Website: lowes
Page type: billing-address
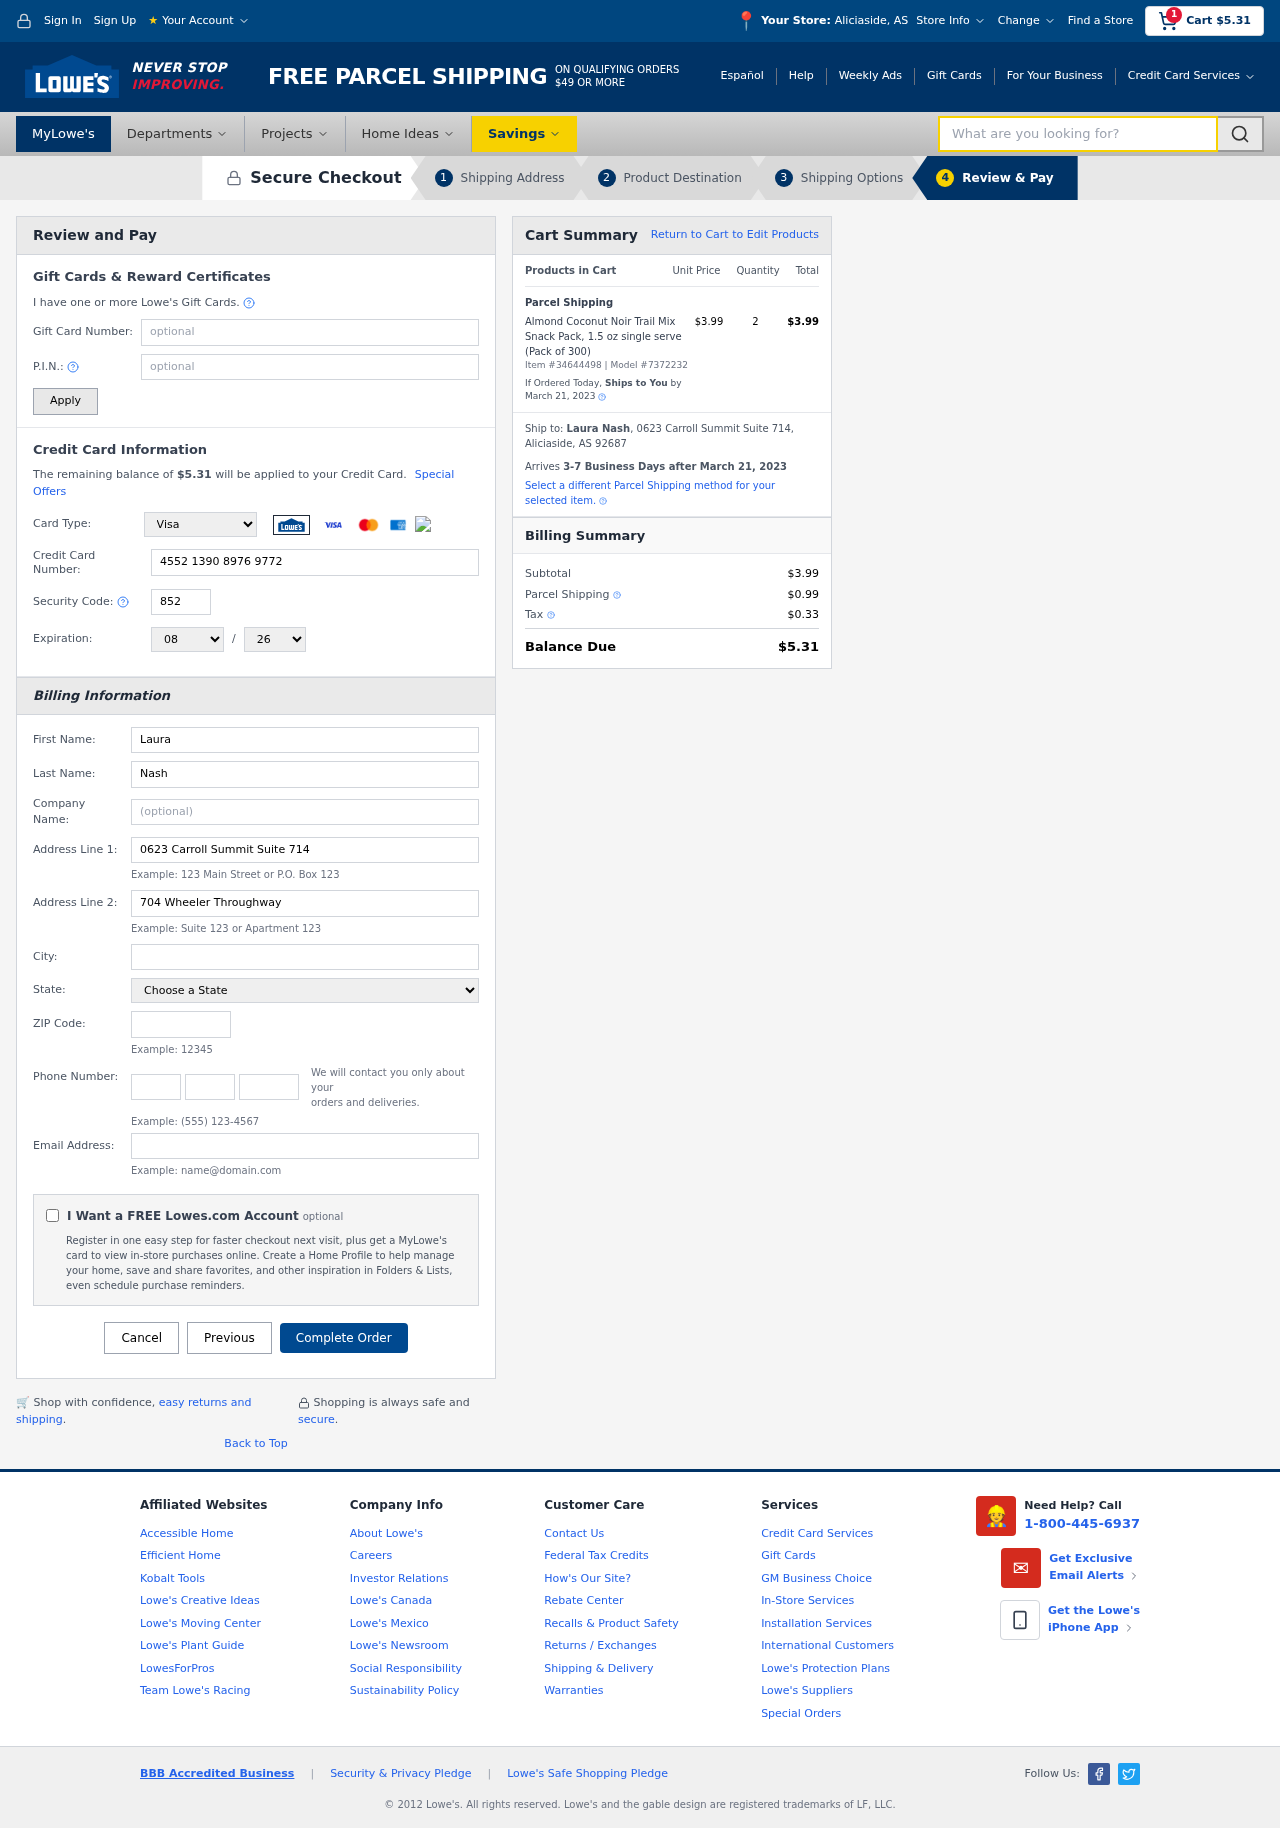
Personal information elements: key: PII_CARD_CVV
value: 852
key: PII_CARD_EXPIRY_MONTH
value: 08
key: PII_CARD_EXPIRY_YEAR
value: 26
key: PII_CARD_NUMBER
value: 4552 1390 8976 9772
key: PII_CARD_TYPE
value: Visa
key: PII_CITY
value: Aliciaside
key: PII_CITY_STATE
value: Aliciaside, AS
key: PII_EMAIL
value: lauranash@gmail.com
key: PII_FIRSTNAME
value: Laura
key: PII_FULLNAME
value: Laura Nash
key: PII_LASTNAME
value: Nash
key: PII_PHONE_AREA
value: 310
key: PII_PHONE_PREFIX
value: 558
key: PII_PHONE_SUFFIX
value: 6277
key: PII_POSTCODE
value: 92687
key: PII_STATE
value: AS
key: PII_STREET
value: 0623 Carroll Summit Suite 714
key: PII_STREET2
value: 704 Wheeler Throughway Apt. 878
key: PII_CITY_STATE_ZIP
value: Aliciaside, AS 92687
Product elements: key: PRODUCT1_NAME
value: Almond Coconut Noir Trail Mix Snack Pack, 1.5 oz single serve (Pack of 300)
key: PRODUCT1_PRICE
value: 3.99
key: PRODUCT1_QUANTITY
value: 2
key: PRODUCT_ITEM_NUMBER
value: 34644498
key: PRODUCT_MODEL_NUMBER
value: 7372232
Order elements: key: ORDER_SUBTOTAL
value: $5.31
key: ORDER_TOTAL
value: $5.31
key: ORDER_SHIPPING_DATE
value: March 21, 2023
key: ORDER_SUBTOTAL
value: $3.99
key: ORDER_DELIVERY_DATE
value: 3-7 Business Days after March 21, 2023
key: ORDER_SHIPPING_DATE2
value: March 21, 2023
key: ORDER_SUBTOTAL2
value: $3.99
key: ORDER_SHIPPING_COST
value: $0.99
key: ORDER_TAX
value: $0.33
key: ORDER_TOTAL2
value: $5.31
Search elements: key: HEADER_SEARCH
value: What are you looking for?